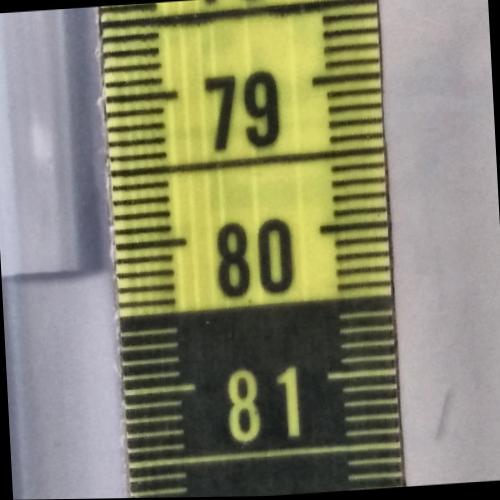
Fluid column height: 80.2 cm